Question: Note:addons works correctly but getting error in firefox validation addon website <URL>
'''
panel.port.on("changing_now_speed_val", function (speed) {
var com = 'document.getElementsByTagName("video")[0].playbackRate='+speed + ';';
tabs.activeTab.attach({
contentScript: com
});
});
'''
while testing on it says
'''
https://addons.mozilla.org/en-us/developers/addon/validate
Extension Tests
JavaScript Compile-Time Error
Warning: A compile-time error in the JavaScript halted validation of that file.
Message: expected expression, got ';
resources/html5_youtube_video_speed_controller/lib/main.js
'''

But addons works correctly
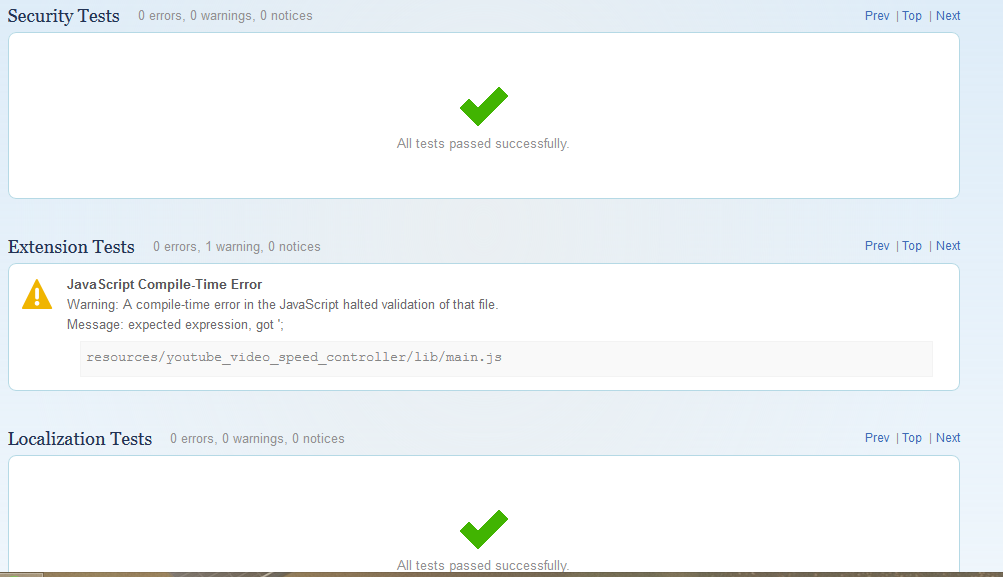
Answer: <URL>
"Unless your content script is extremely simple and consists only of a static string, don't use contentScript: if you do, you may have problems getting your add-on approved on AMO.
Instead, keep the script in a separate file and load it using contentScriptFile. This makes your code easier to maintain, secure, debug and review"
<URL>